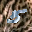
Label: 5